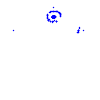
Particle: pion